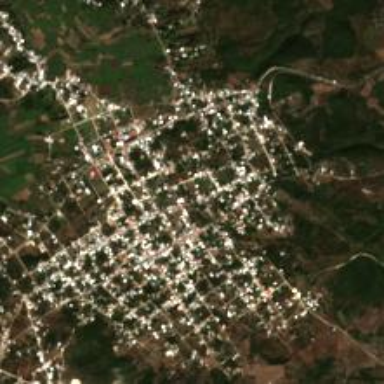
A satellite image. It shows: Town.